Question: Below is an svg path (the points) which, when given a thickness, displays the grey shape. I have an svg with the of the grey shape, and I would like to generate an approximation (I'm assuming the original is impossible to get back) of the original path. Ideally it would work with shapes that intersect, like a lowercase 'e'.

The opposite of this: <URL>
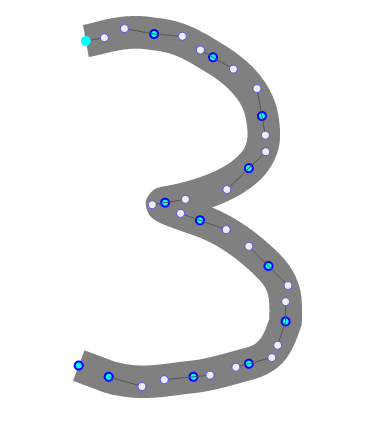
Answer: This is a bit beyond the scope of a SO answer. However there is plenty of information out there on the web. Converting a bitmap to vectors is called "vectorization". The class of algorithms that attempts to get the "skeleton" of the shape is known as "thinning". Google those three terms.
Most of these algorithms are designed to work with bitmaps, but they should be a useful starting point for your situation.